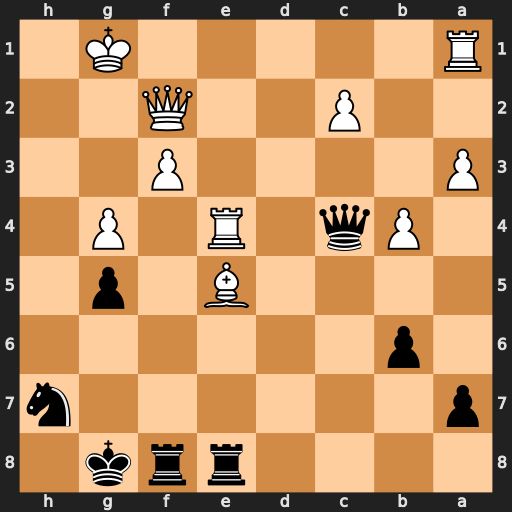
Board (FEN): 4rrk1/p6n/1p6/4B1p1/1Pq1R1P1/P4P2/2P2Q2/R5K1
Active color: b
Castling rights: -
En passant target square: -
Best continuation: Qxe4 fxe4 Rxf2 Kxf2 Rxe5